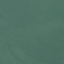
Land use / land cover: SeaLake